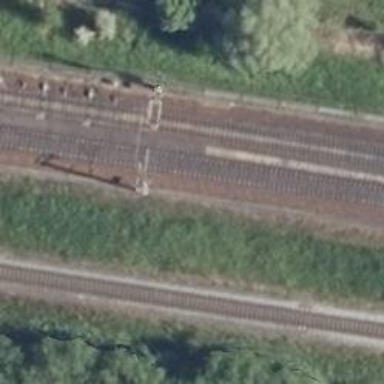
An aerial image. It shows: Railway milestone with catenary mast.